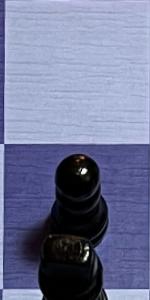
Label: Pawn_Black